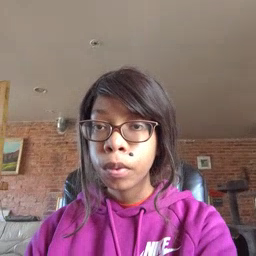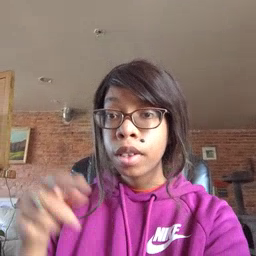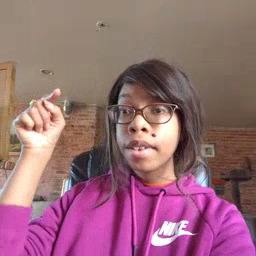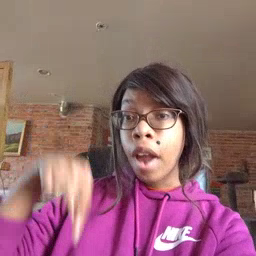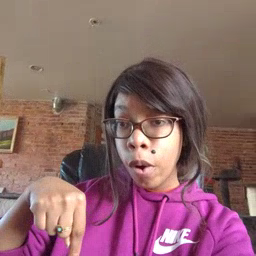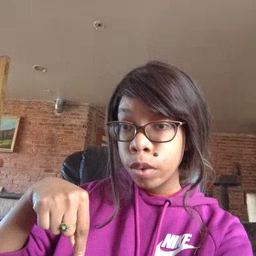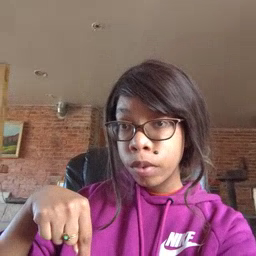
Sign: down